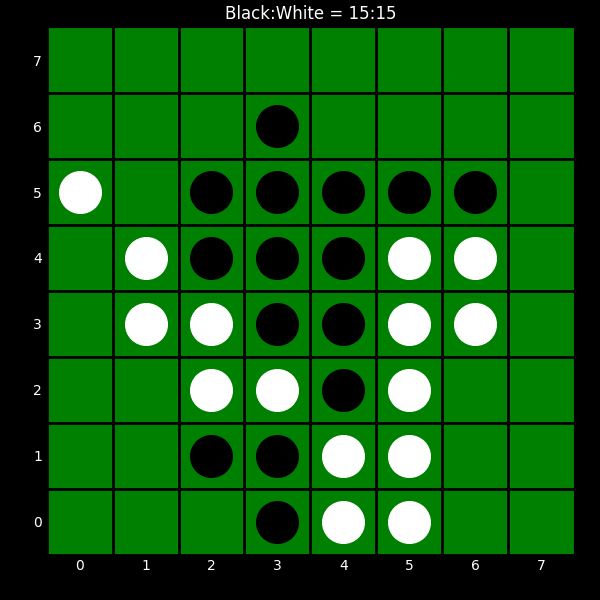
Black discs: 15
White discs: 15